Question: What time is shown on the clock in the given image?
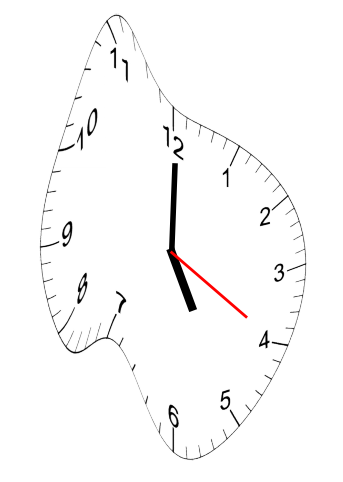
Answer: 05:00:20